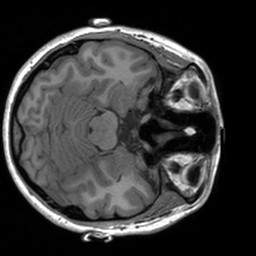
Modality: T1w
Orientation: axial
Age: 21
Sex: female
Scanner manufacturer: siemens
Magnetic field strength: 3 T
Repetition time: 1.9 s
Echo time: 0.00226 s